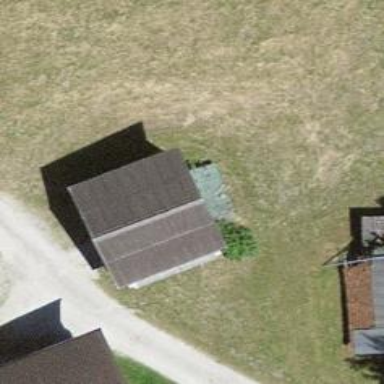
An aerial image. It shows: Garage.